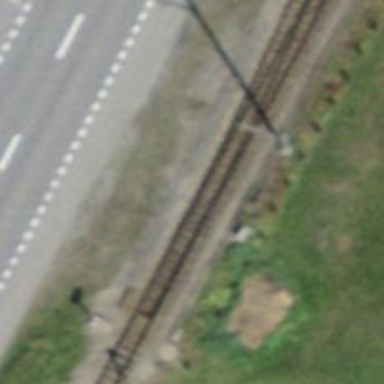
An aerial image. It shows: Railway switch.